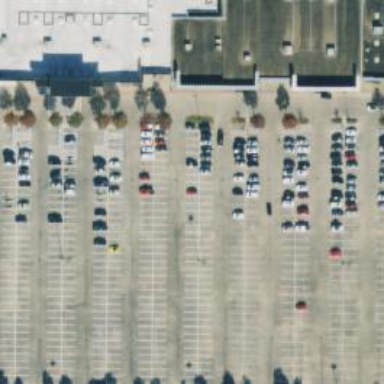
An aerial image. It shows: Parking space.